Question: I got this query and it's not inserting into the database but it's not giving an error either.
'''
try {
$sth = $Db->dbh->prepare("INSERT INTO users (username,password,email,phone,first_name) VALUES (:username,:password,:email,:phone,:firstname)");
$sth->execute(array(':username' => $username,':password' => $password, ':email' => $email,':phone' => $phone,':firstname'=>$firstname));
} catch(Exception $e) {
echo $e->getMessage();
exit();
}
'''

I've tried inserting the query by command and it works fine. There are other insert queries on the site and those work fine too.. I'm not sure what I'm doing wrong here
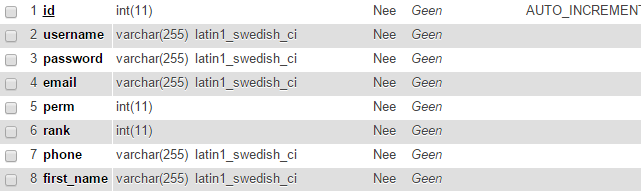
Answer: Can you try something like this?
'''
try
{
// Prepare Statement
if (!($stmt = $mysqli->prepare("INSERT INTO users (username,password,email,phone,first_name) VALUES (?,?,?,?,?)")))
throw new Exception("Prepare failed: (" . $mysqli->errno . ") " . $mysqli->error);
// Bind Parms
if (!$stmt->bind_param("sssss", $username, $password, $email, $phone, $firstname))
throw new Exception("Binding parameters failed: (" . $stmt->errno . ") " . $stmt->error);
// Execute Statement
if (!$stmt->execute())
throw new Exception("Execute failed: (" . $stmt->errno . ") " . $stmt->error);
}
catch (Exception $ex) {
exit('Error: '. $ex->getMessage());
}
'''
P.S. As 'TiiJ7' suggestion on the comment to your question, are those two columns 'perm' and 'rank' - are they 'nullable' columns? if not, you might have to specify a value at the time of row insertion.
More info here: <URL>